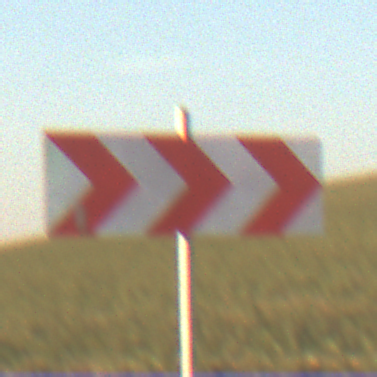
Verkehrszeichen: RichtungstafelnInKurvenGrossLinks
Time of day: SunriseSunset
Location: Outdoor (Nature)
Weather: PartlyCloudy
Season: NotSpecified
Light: Natural